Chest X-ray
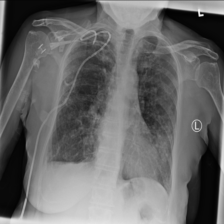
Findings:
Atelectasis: negative
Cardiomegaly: negative
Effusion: negative
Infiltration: negative
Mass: negative
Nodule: negative
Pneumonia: negative
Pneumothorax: positive
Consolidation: negative
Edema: negative
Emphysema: negative
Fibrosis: negative
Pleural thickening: negative
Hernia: negative